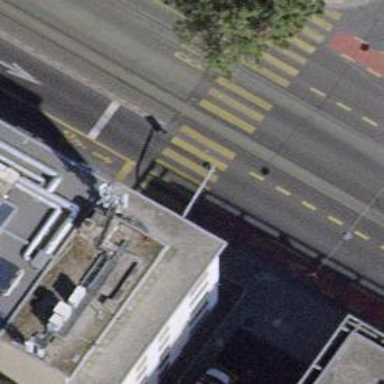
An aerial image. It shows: Road crossing with traffic signals.